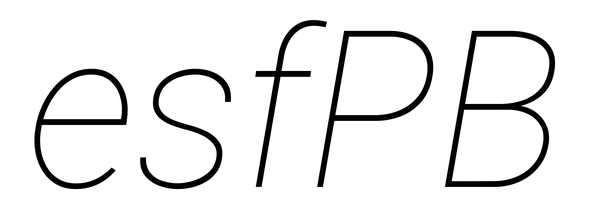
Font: Roboto-Italic_Thin_Italic